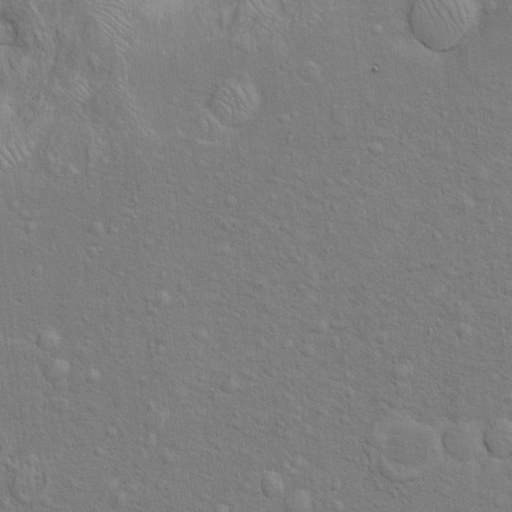
Objects detected: cone, cone, cone